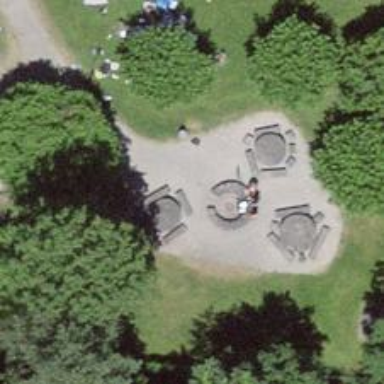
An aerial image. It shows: BBQ amenity.